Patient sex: M
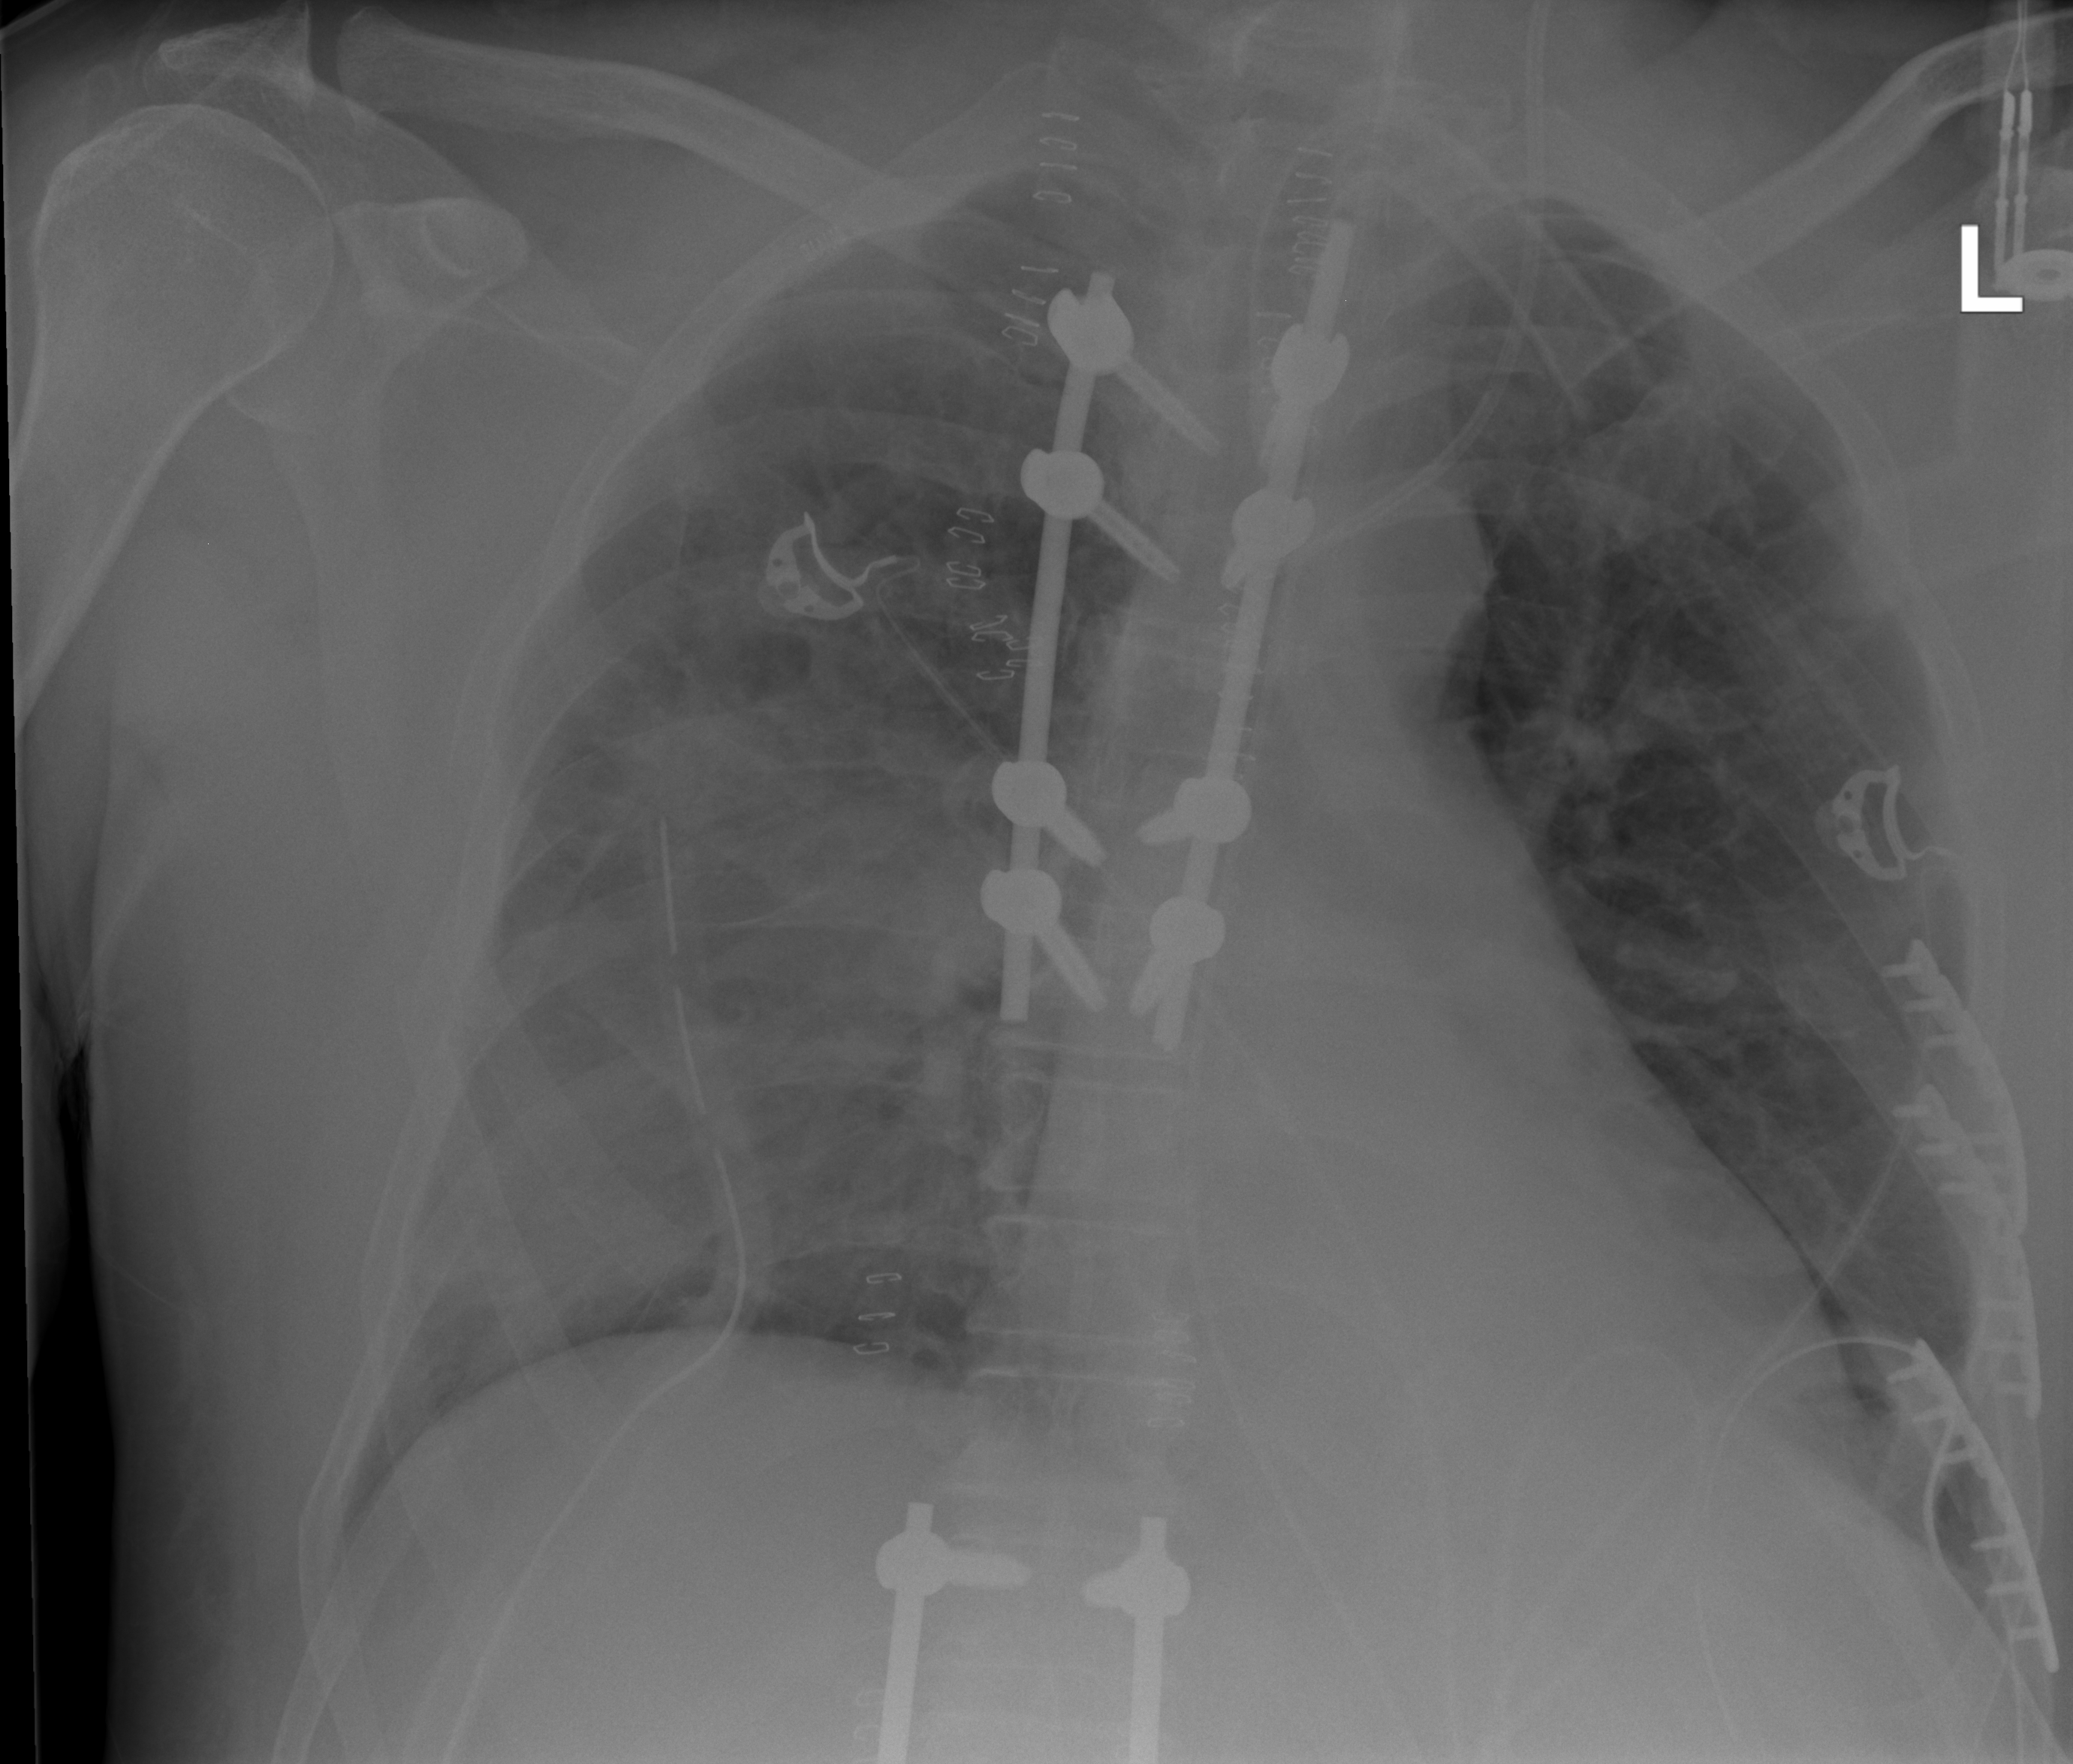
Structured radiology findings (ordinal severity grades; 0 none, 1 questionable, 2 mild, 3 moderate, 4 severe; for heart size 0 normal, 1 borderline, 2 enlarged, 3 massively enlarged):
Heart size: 0
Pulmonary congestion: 2
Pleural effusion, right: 2
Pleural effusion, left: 0
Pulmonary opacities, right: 2
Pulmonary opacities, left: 0
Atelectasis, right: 2
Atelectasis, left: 2